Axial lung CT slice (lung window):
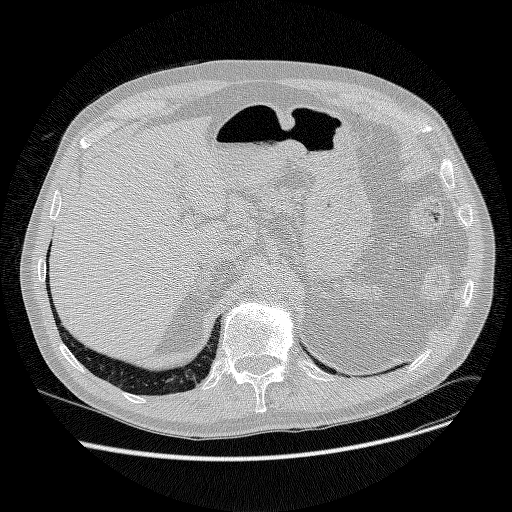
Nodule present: no